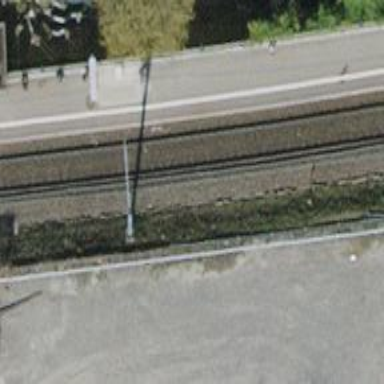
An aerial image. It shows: Stop position for public transport on the railway.